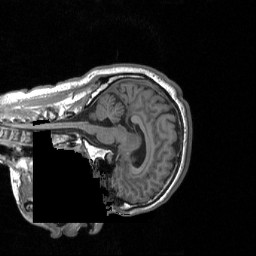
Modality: T1w
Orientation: sagittal